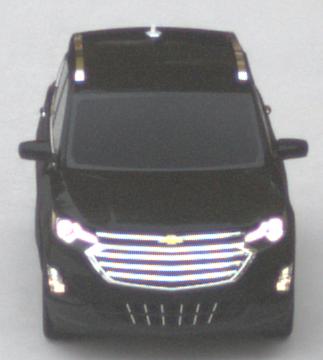
Make: Chevrolet
Model: Equinox
Detailed model: Gen. 2
Model produced from: 2015
Model produced until: 2017
Doors: 5
Color: black
Road condition: dry road
Daytime: morning or afternoon
Contrast: low contrast